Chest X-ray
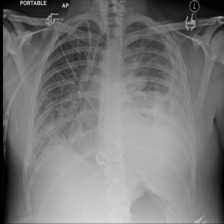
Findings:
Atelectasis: negative
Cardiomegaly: negative
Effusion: positive
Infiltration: positive
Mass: negative
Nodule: negative
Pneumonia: negative
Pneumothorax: negative
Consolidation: negative
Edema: positive
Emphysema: negative
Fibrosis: negative
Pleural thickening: negative
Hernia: negative